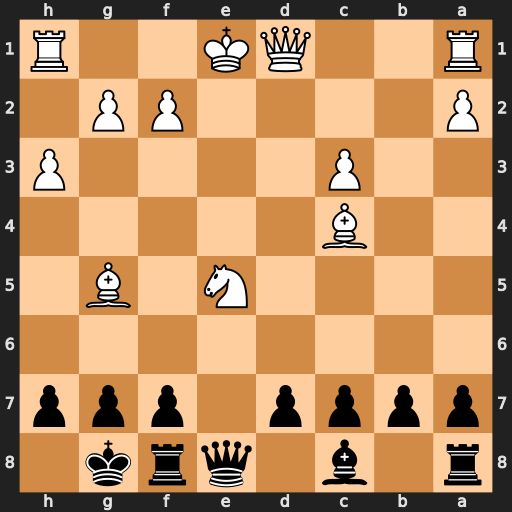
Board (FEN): r1b1qrk1/pppp1ppp/8/4N1B1/2B5/2P4P/P4PP1/R2QK2R
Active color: b
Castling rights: KQ
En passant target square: -
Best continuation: Qxe5+ Be2 Qxg5